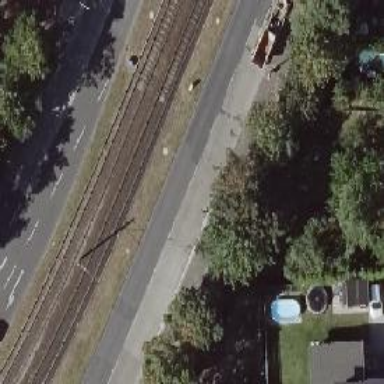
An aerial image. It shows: Public transport stop position.